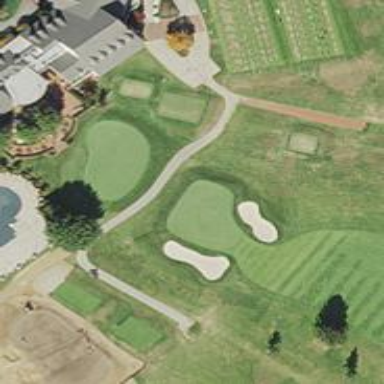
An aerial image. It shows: Path for golf carts.